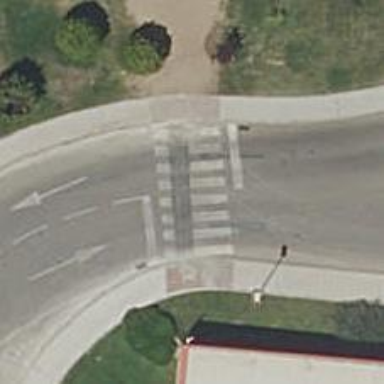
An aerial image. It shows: Zebra crossing on the road.